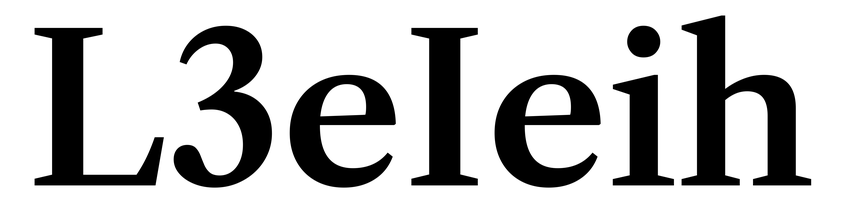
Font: LibreCaslonText_SemiBold